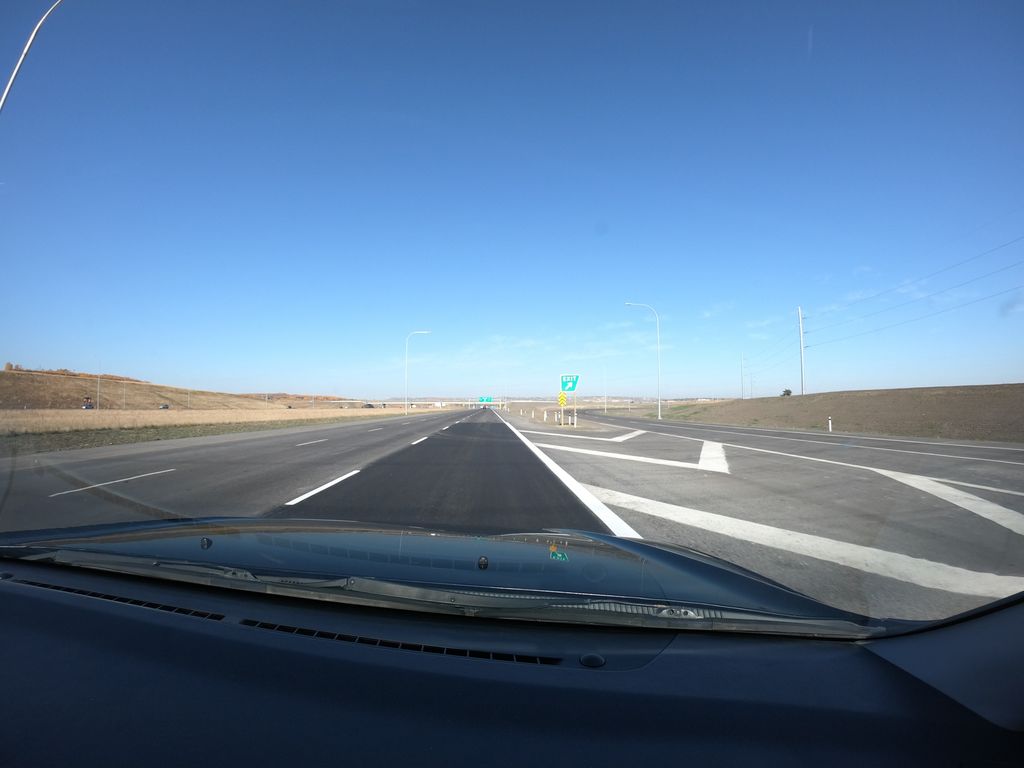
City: calgary